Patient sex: F
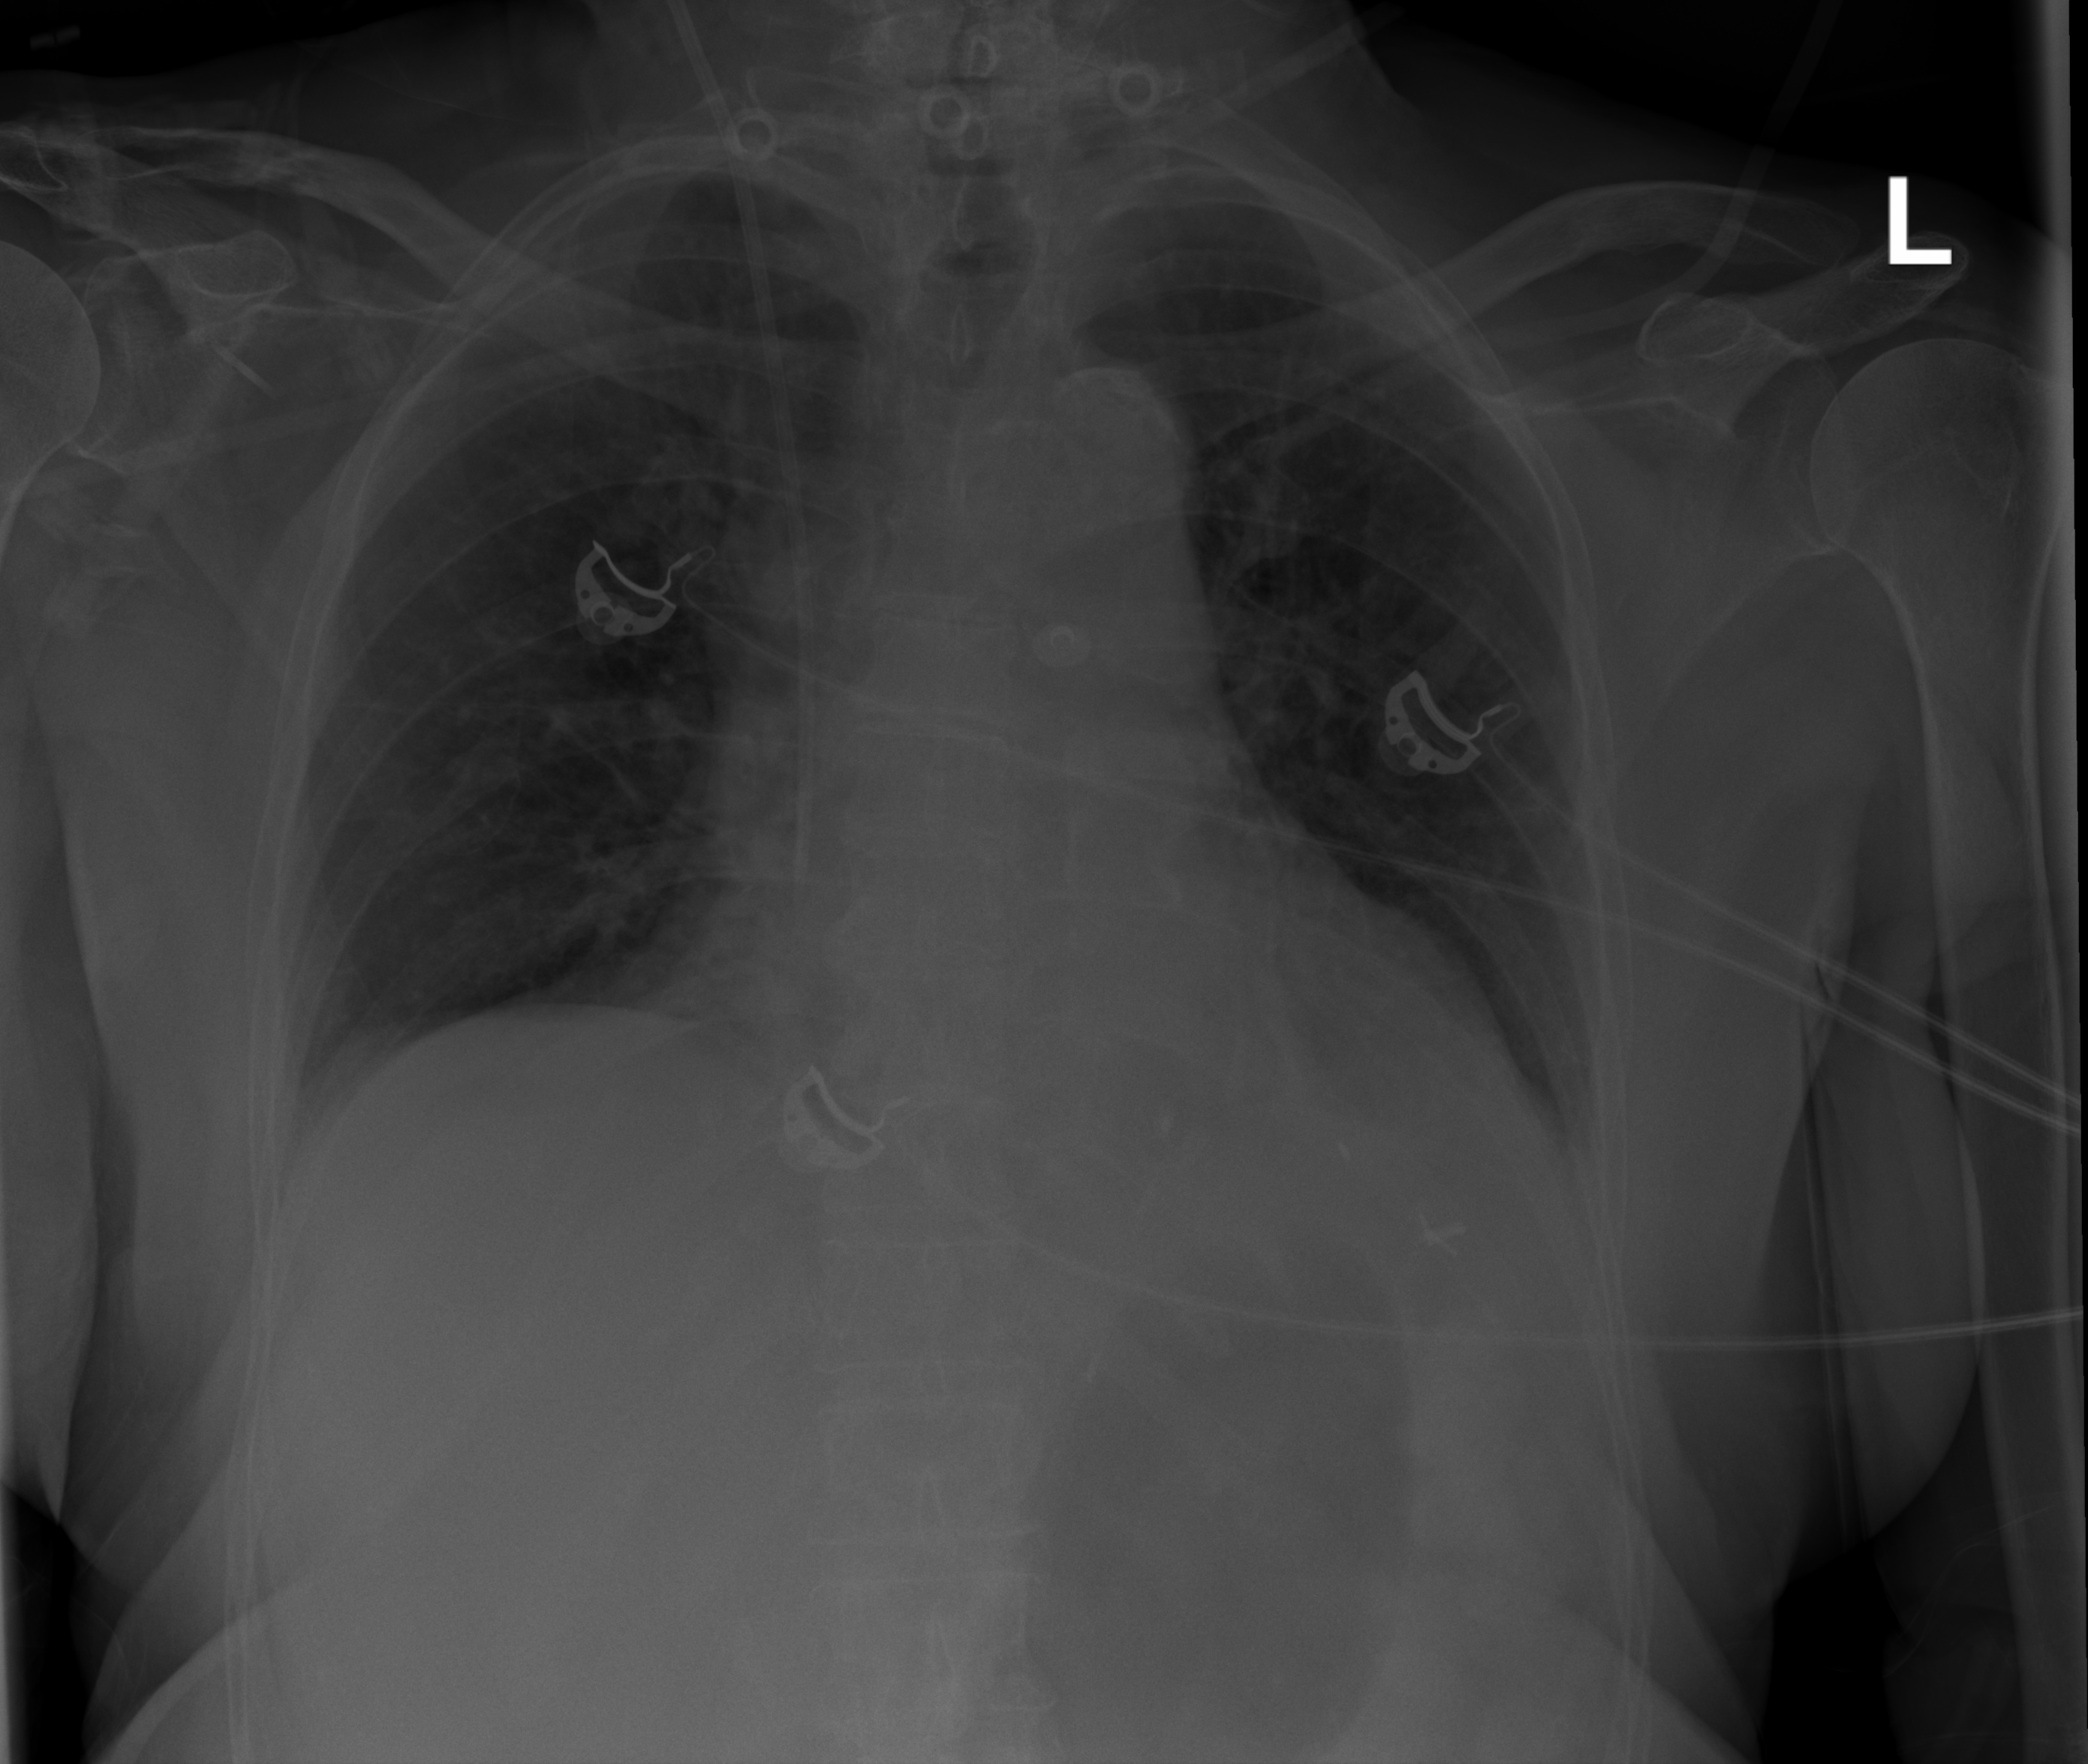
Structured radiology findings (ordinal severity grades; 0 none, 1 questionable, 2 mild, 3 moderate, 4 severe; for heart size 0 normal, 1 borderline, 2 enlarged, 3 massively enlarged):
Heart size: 1
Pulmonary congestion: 0
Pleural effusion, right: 0
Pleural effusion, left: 2
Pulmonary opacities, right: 0
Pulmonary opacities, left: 0
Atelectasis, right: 1
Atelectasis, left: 1